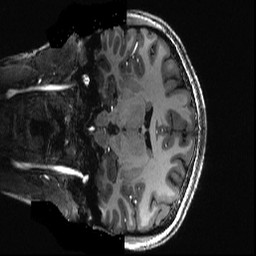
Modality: T1w
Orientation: coronal
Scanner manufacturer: siemens
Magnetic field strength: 6.98 T
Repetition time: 2.6 s
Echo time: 0.00343 s